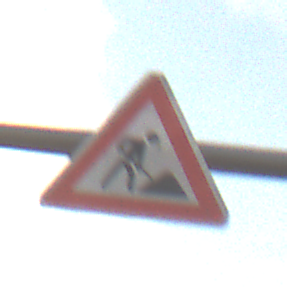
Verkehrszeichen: Arbeitsstelle
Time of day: SunriseSunset
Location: Outdoor (Nature)
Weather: PartlyCloudy
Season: NotSpecified
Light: Natural